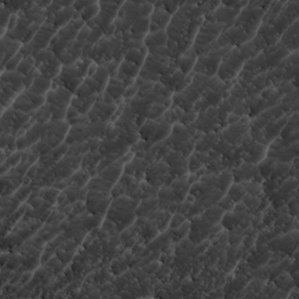
Label: non_frost